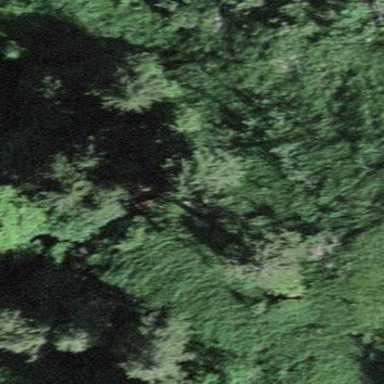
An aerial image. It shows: Forest area.